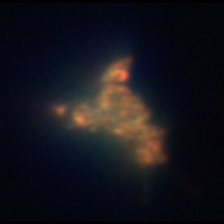
Taxon: Unknown_detritus
Group: Unknown